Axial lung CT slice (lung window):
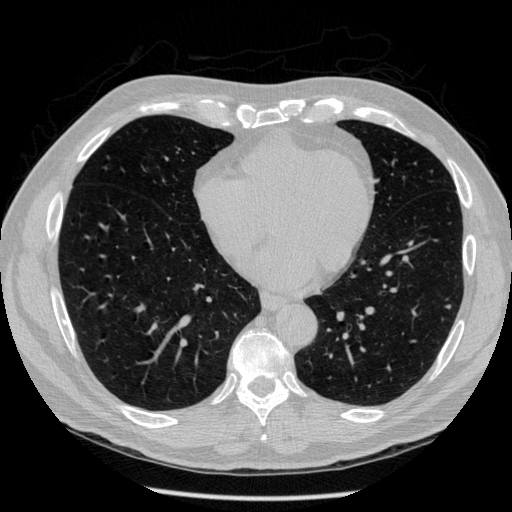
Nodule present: no